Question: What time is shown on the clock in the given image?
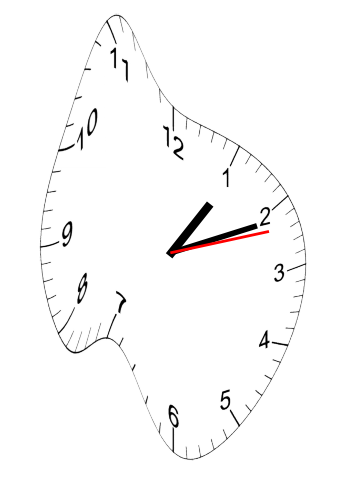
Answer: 01:11:12